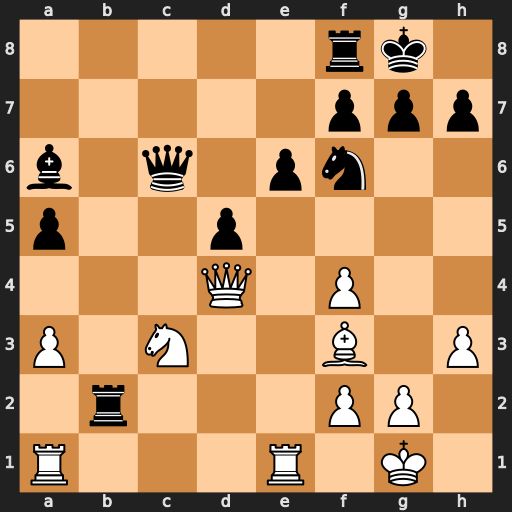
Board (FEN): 5rk1/5ppp/b1q1pn2/p2p4/3Q1P2/P1N2B1P/1r3PP1/R3R1K1
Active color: w
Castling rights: -
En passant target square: -
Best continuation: Nxd5 exd5 Qxb2